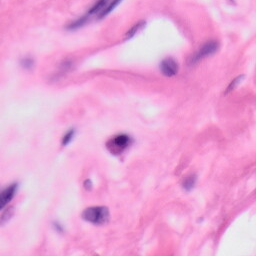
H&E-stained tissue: Skin